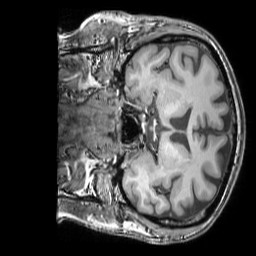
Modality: T1w
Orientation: coronal
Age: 53
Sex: male
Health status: ill
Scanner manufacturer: siemens
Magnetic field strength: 3 T
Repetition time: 1.75 s
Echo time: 0.00418 s